Field crop: maize
Growth stage: 2
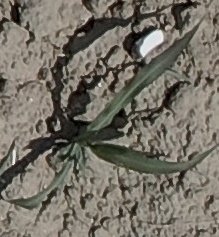
Species: sorghum